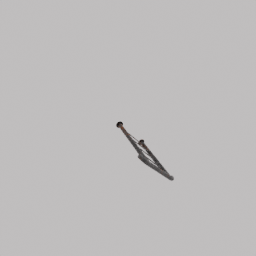
Label: architecture